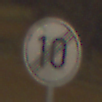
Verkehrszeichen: EndeGeschwindigkeit10
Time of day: Night
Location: Outdoor (Nature)
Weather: Clear
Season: NotSpecified
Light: Natural